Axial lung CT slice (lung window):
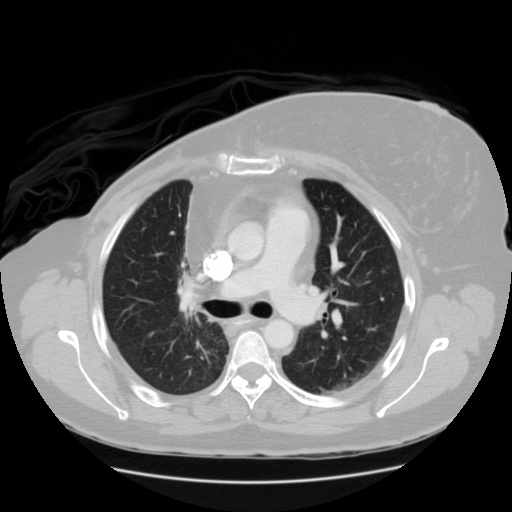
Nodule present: no